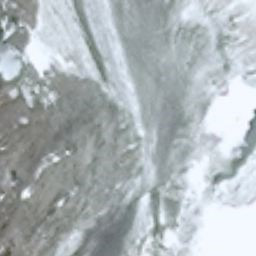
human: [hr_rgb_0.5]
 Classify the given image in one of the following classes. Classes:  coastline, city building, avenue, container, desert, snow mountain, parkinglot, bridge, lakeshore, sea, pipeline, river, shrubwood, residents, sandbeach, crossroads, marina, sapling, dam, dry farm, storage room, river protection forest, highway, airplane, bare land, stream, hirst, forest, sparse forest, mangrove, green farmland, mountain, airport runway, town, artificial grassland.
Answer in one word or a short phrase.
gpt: snow mountain